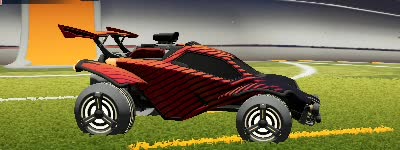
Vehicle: octane